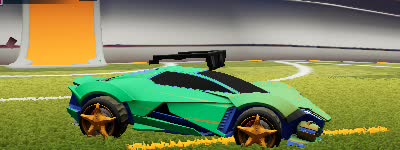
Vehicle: werewolf